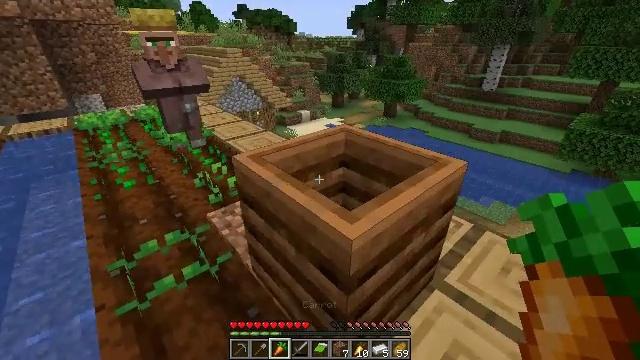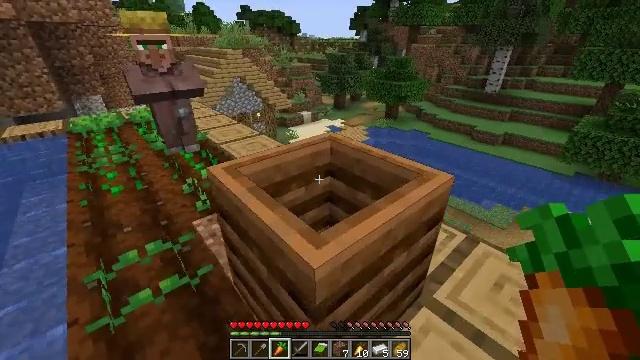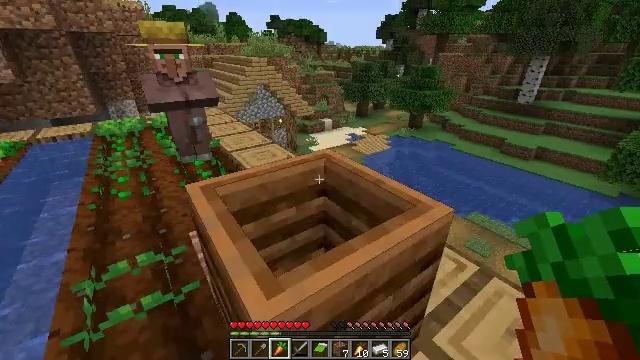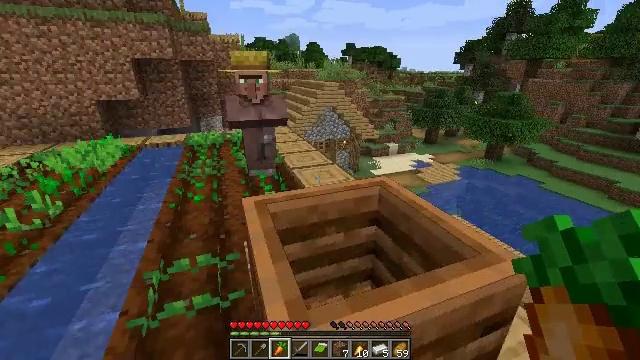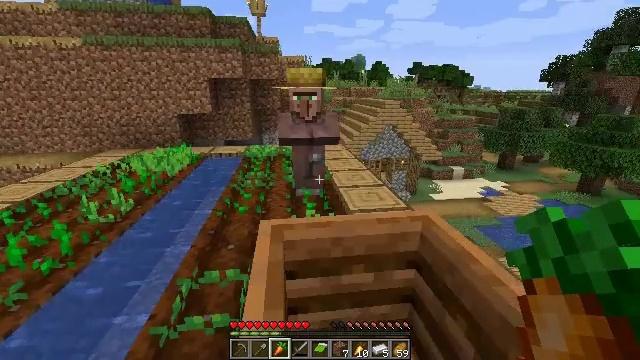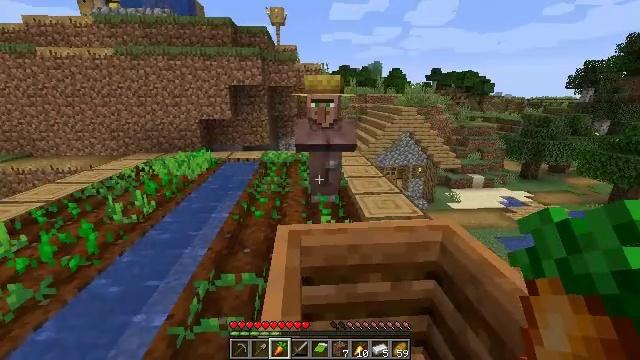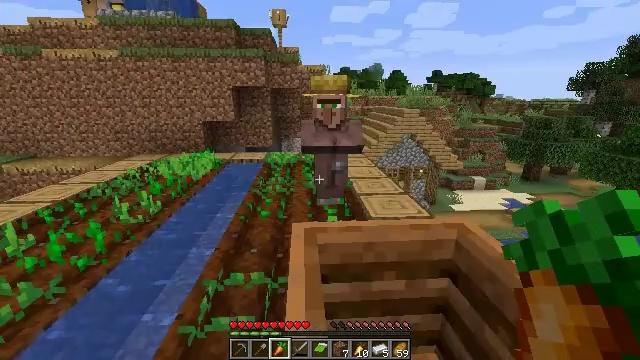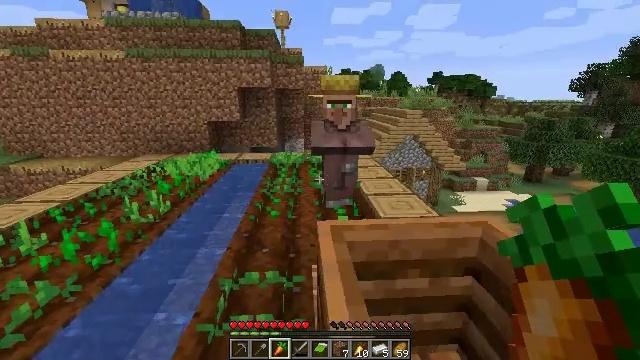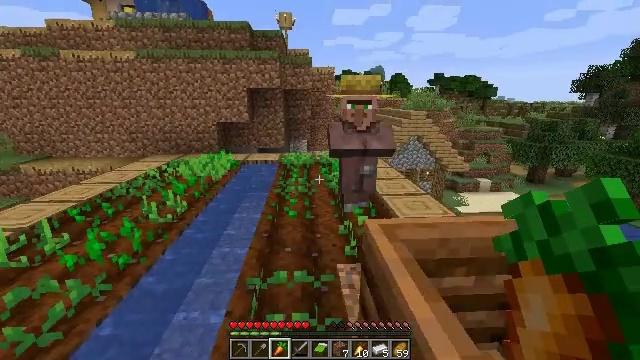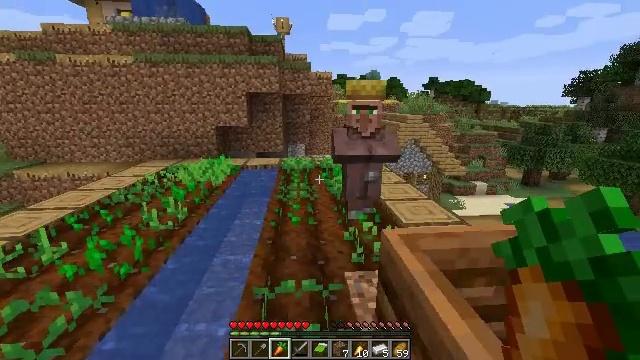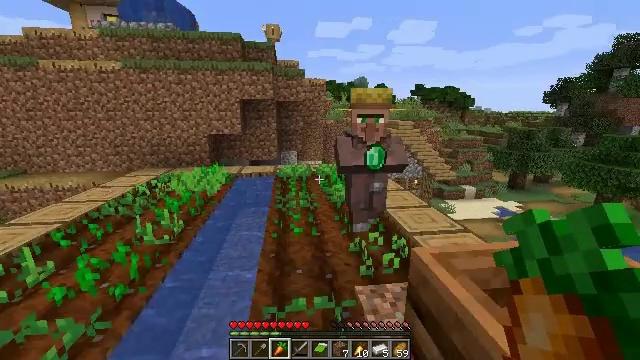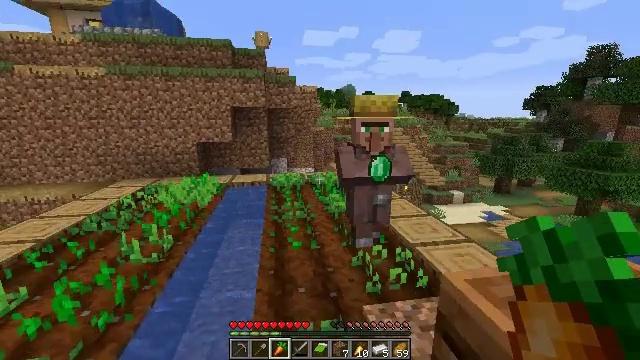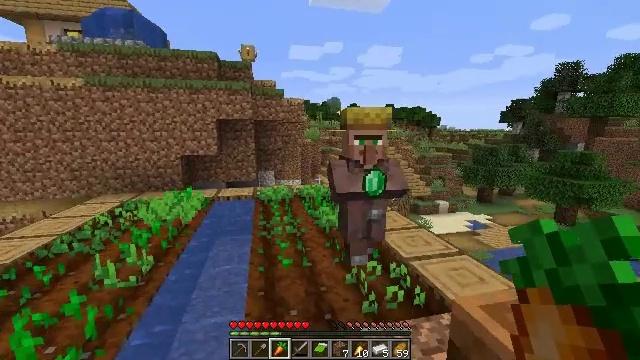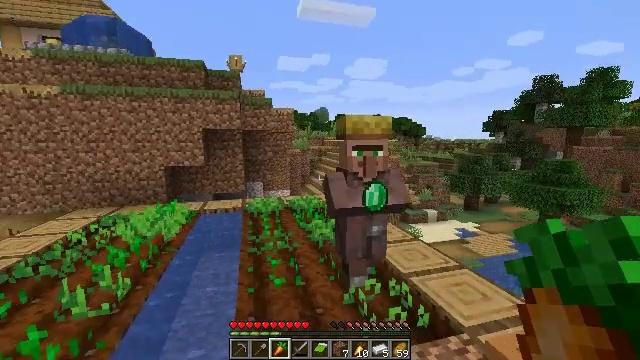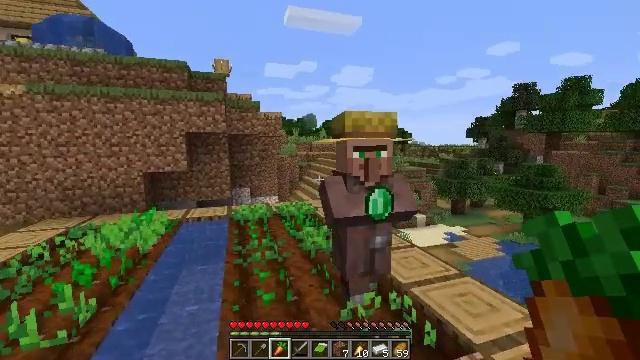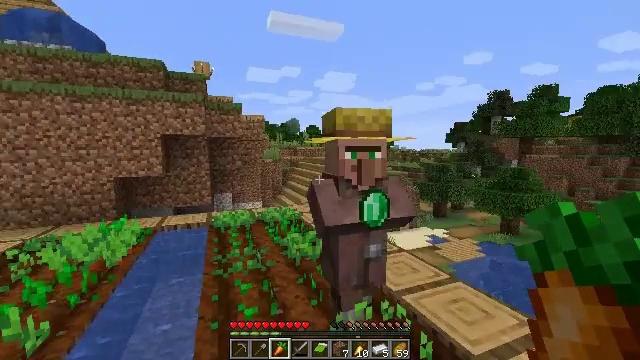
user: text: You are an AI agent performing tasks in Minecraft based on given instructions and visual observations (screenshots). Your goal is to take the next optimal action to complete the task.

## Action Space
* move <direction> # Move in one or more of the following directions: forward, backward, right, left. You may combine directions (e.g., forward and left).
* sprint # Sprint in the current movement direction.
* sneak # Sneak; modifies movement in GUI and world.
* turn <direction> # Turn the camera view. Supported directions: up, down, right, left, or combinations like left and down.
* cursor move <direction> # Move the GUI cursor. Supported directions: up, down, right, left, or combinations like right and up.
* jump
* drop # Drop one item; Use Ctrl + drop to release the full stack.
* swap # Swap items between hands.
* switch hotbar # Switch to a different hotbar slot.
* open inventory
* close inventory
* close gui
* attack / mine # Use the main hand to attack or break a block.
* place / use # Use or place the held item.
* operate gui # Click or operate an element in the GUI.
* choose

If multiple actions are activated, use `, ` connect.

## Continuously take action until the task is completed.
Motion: motion action
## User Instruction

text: Attack the stonecutter to pick it up.
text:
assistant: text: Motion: move forward and move right
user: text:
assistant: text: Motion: move forward and move right, turn left and up
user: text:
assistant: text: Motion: move forward, turn left and up
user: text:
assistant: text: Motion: move forward, turn left and up
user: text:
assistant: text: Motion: move left, turn left and up
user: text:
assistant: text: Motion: move left
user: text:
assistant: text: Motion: move left
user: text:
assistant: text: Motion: move left
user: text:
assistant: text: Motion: move forward and move left
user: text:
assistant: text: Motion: move forward and move left, turn right and up
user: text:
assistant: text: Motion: move forward, turn right and up
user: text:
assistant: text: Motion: move forward, turn right and up
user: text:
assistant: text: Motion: move forward, turn right and up
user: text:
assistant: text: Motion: move forward, turn right and up
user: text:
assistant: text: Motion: move forward, turn right
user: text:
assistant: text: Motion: move forward, turn right
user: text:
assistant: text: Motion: move forward, turn right
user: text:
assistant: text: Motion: move forward, turn right, use / place
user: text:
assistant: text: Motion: use / place
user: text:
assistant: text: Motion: use / place
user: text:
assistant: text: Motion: use / place
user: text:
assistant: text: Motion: no_op
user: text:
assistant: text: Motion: open gui
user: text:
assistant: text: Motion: no_op
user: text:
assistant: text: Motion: no_op
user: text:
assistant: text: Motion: no_op
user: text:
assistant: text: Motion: no_op
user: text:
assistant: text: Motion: no_op
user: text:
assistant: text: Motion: no_op
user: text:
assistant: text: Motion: no_op